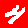
Digit: 4